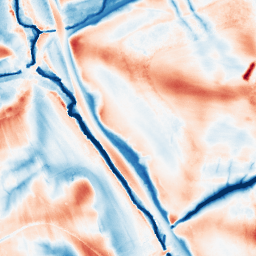
Category: edge_preserving
Decomposition family: guided
Decomposition parameters: radius: 16
eps: 0.001
Upsampling method: bicubic_3x
Upsampling parameters: scale: 3
Upsampling scale: 3